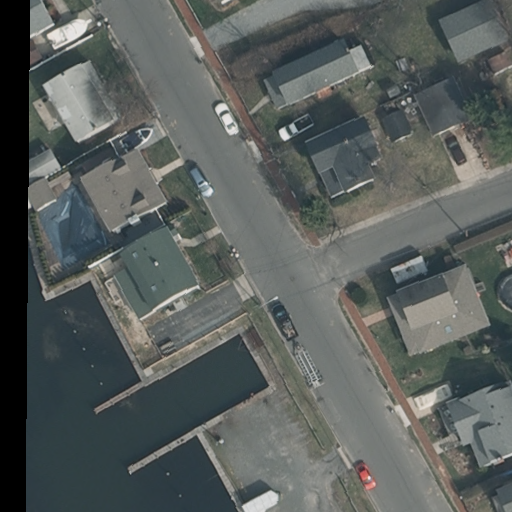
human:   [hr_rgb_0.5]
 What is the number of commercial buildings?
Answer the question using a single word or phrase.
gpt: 0

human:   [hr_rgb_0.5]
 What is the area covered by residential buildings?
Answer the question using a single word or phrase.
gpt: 1318m2

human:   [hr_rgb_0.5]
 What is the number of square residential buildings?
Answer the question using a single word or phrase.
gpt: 0

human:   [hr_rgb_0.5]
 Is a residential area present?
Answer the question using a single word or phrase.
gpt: yes

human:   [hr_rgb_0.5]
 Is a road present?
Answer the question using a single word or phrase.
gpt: yes

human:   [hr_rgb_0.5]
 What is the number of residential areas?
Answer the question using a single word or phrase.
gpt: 2

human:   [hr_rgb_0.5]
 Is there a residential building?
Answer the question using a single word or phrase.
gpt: yes

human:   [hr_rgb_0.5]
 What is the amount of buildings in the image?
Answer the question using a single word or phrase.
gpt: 15

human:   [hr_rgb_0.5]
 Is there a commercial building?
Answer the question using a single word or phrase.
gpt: no

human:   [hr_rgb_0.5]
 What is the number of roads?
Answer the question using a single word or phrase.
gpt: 2

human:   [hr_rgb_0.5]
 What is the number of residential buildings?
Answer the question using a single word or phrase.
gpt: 10

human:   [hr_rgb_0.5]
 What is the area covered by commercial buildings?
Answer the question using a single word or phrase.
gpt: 0m2

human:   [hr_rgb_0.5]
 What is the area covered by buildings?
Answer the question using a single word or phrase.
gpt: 1513m2

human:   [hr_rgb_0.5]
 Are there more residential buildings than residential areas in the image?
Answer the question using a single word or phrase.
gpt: yes

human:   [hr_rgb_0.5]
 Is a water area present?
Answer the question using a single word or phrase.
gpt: no

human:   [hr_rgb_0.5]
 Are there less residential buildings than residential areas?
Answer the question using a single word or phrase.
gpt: no

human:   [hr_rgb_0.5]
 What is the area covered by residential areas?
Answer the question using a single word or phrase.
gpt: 18704m2

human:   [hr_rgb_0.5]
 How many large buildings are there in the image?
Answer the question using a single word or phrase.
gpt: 0

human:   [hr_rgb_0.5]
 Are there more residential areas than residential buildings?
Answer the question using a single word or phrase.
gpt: no

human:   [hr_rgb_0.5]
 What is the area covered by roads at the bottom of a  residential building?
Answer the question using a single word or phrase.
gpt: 0m2

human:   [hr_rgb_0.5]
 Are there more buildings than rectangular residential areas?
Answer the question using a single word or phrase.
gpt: yes

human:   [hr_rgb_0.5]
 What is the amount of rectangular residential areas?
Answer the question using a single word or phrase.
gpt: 2

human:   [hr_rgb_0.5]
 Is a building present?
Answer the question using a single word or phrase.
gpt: yes

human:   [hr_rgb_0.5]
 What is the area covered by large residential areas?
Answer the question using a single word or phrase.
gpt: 18704m2

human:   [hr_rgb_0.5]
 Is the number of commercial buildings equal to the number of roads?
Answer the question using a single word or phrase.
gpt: no

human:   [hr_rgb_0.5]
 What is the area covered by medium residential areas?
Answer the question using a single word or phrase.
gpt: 0m2

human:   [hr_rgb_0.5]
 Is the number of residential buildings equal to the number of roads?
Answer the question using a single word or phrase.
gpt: no

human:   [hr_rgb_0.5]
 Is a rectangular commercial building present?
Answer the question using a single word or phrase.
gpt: no

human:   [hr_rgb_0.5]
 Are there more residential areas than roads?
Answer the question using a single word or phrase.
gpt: no

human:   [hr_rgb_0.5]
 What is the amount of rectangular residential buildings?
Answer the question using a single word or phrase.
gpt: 6

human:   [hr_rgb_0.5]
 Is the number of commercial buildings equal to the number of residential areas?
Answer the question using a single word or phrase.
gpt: no

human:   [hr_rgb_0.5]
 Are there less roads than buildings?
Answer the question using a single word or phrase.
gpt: yes

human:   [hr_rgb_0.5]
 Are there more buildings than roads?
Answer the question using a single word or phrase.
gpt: yes

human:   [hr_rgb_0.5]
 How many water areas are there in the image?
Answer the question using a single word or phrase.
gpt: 0

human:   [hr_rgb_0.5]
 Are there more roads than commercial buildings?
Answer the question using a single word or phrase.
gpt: yes

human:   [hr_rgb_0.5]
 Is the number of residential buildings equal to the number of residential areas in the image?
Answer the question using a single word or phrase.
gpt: no

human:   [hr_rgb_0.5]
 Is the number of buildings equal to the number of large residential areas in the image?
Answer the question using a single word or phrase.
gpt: no

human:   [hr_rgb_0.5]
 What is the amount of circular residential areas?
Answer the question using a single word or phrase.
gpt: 0

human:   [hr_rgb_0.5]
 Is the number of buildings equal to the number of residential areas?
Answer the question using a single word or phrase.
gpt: no

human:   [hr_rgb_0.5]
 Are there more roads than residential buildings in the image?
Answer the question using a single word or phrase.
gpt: no

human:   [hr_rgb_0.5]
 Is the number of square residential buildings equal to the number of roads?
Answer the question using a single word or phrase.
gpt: no

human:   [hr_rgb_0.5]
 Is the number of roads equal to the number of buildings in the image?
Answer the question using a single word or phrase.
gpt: no

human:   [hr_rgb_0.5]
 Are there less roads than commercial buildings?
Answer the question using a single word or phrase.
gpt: no

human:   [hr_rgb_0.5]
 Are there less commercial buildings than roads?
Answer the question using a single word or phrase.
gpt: yes

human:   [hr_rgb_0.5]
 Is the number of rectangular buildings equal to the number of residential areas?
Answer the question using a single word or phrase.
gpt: no

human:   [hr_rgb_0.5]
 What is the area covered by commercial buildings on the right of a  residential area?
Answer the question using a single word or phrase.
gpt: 0m2

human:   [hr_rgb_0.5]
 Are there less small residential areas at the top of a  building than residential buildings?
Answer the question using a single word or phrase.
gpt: yes

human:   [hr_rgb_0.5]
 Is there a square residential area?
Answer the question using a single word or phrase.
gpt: no

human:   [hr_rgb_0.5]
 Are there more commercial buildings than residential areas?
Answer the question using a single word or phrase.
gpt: no

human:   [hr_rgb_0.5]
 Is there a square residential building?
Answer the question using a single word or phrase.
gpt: no

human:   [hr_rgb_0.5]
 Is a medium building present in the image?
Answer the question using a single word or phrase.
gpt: yes

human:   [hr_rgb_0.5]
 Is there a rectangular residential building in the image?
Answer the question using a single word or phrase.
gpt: yes

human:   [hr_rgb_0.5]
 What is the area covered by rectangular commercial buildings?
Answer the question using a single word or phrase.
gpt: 0m2

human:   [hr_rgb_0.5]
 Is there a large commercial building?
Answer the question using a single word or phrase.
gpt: no

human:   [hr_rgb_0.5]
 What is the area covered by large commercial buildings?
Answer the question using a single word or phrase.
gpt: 0m2

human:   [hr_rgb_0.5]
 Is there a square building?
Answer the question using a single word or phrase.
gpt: no

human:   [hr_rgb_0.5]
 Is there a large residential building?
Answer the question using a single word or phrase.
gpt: no

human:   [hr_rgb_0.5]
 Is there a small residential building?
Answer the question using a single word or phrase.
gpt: yes

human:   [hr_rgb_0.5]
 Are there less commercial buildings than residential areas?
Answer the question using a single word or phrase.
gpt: yes

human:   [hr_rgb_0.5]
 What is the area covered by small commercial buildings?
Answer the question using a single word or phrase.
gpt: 0m2

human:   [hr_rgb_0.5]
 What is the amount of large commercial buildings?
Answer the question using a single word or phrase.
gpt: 0

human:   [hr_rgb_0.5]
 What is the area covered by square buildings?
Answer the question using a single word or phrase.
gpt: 0m2

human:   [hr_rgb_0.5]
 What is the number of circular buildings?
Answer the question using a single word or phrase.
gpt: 0

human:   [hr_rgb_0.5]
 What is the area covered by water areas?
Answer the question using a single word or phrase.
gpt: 0m2